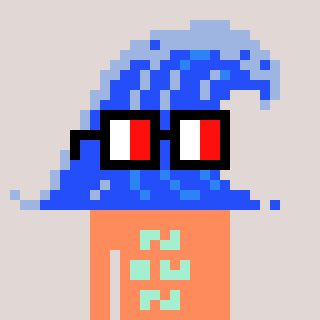
a pixel art character with square glasses with black frames and red eyes, a wave-shaped head and a peachy-colored body on a warm background